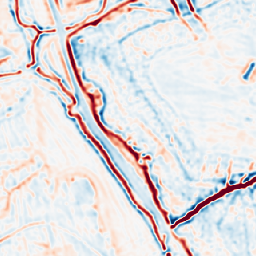
Category: multiscale
Decomposition family: log
Decomposition parameters: sigma: 2
Upsampling method: nearest
Upsampling parameters: scale: 4
Upsampling scale: 4